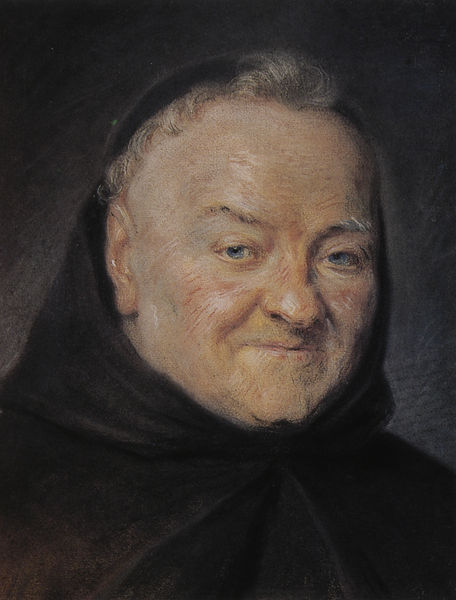
Titel: Le Pére Emmanuel
Künstler: Maurice Quentin de La Tour
Standort: Saint-Quentin
Institution: Musée Antoine Lécuyer
Schlagwörter: blau, dunkel, gemälde, kopf, mann, schatten, umhang, weiß, braun, frau, grau, haar, hell, hintergrund, licht, mund, nase, ohr, pastell, schwarz, stirn, blick, rot, haube, malerei, alt, blond, kappe, augen, barock, diener, falten, gesicht, inkarnat, knoten, bild, bildnis, portrait, porträt, öl, geistlicher, gewand, haare, halbfigur, kutte, mantel, augenbrauen, blaue augen, kinn, lippen, locken, ohren, rosa, rouge, rund, lächeln, farbig, wangen, alter mann, backen, ausdruck, blue, hat, oil, priest, red, robes, white, black, dark, dick, face, gray, grey, hair, nose, old, painting, robe, kopftuch, brauen, glanz, glatze, pupillen, pink, brown, dreiviertelprofil, kurze haare, lächelnd, lider, spitzweg, alter, kloster, dreiviertel, nonne, hässlich, orden, habit, rosig, pinselstrich, älter, grinsen, pfarrer, dunke, halbprofil, rasiert, runzeln, firnis, flesh, man, skin, adern, priester, neutral, bäckchen, ear, head, schütter, mönch, mönche, eyes, male, fröhlich, freundlich, gütig, käppi, cape, defregger, weiser, color, shadow, chin, coat, mouth, sketch, portraät, smile, dicklich, kaputze, nett, kapuze, franziskaner, pater, cloak, pastel, tonsur, protrait, ears, asket, monk, lebendig, umhng, eye, cloth, einsiedler, abt, lips, stare, dunkeö, chalk, dutch, cheek, eyebrows, feist, forehead, ordensbruder, la tour, schelmisch, short, äderchen, unhamg, franke, tonsure, süffisant, hood, ehrlich, grin, grey hair, alistisch, hautfarbenre, prior, zwiebelnase, strings, hals, brows, curly, ruddy, tied, white hair, gray hair, knot, friar, cowl, sympathisch, hide, no smile, butt chin, mature